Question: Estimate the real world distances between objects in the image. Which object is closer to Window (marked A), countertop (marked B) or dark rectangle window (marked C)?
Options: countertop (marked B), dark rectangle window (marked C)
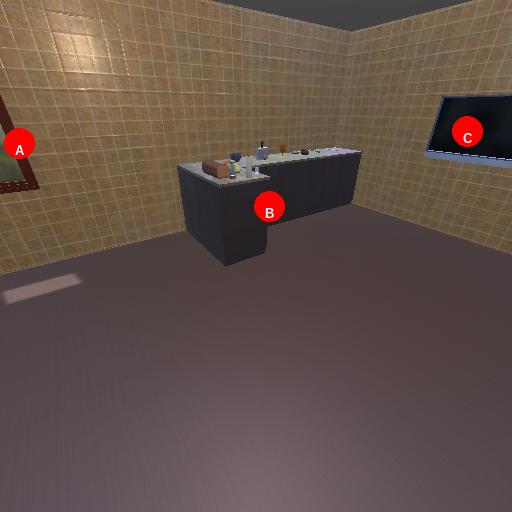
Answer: countertop (marked B)